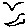
Label: bird